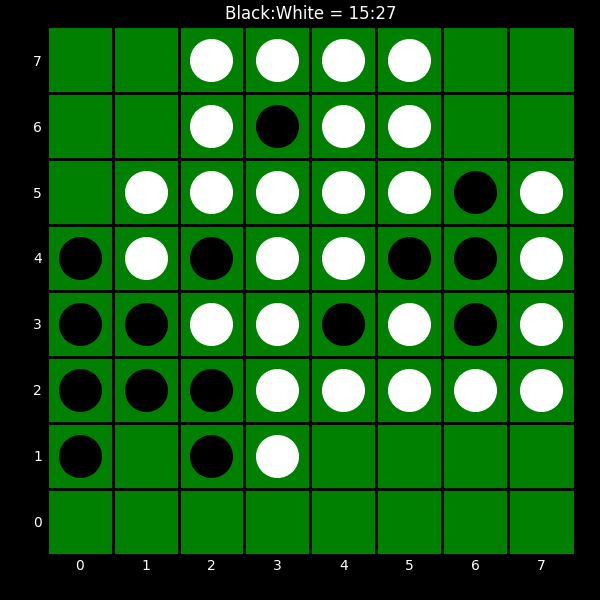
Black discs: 15
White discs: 27